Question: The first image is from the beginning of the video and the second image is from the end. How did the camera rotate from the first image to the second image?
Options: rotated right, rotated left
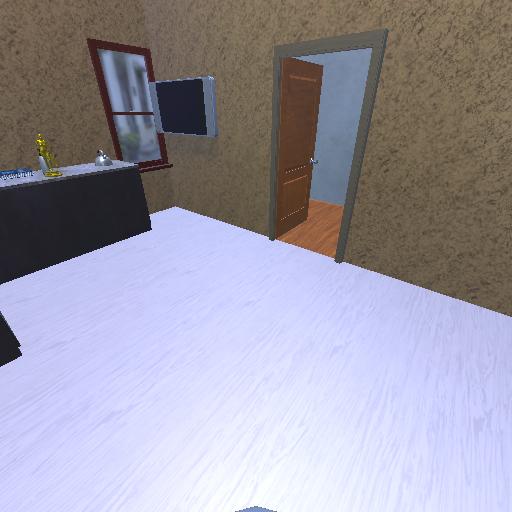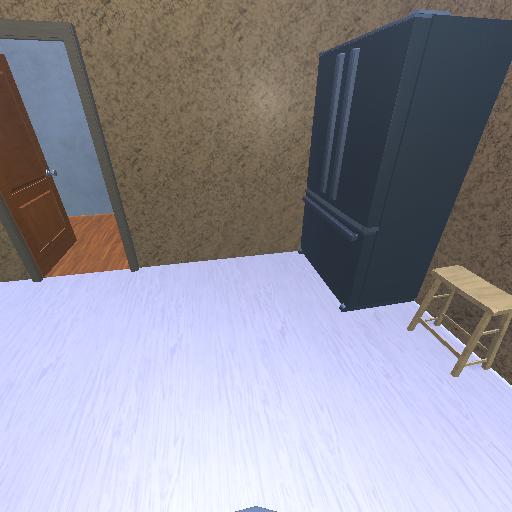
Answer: rotated right